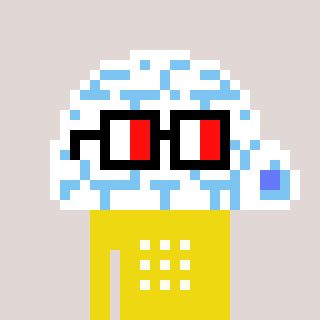
a pixel art character with square glasses with black frames and red eyes, a igloo-shaped head and a yellow-colored body on a warm background